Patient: sex M, age 77
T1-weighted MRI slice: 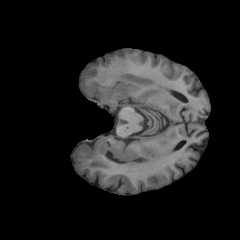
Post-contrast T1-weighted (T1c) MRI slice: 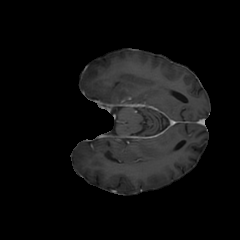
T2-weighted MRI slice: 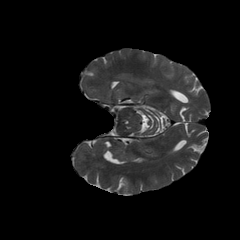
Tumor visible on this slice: no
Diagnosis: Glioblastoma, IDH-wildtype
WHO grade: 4